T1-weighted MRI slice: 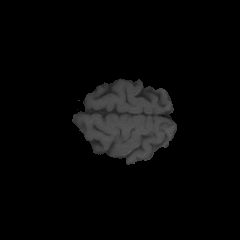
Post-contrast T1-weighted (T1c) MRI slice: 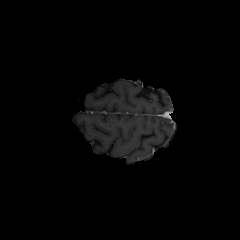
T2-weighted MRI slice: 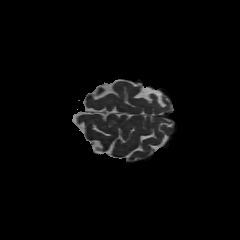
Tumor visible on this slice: no